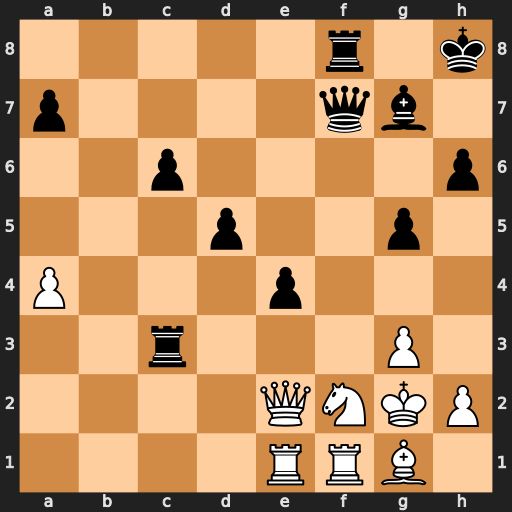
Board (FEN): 5r1k/p4qb1/2p4p/3p2p1/P3p3/2r3P1/4QNKP/4RRB1
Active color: w
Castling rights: -
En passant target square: -
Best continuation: Nxe4 Qxf1+ Rxf1